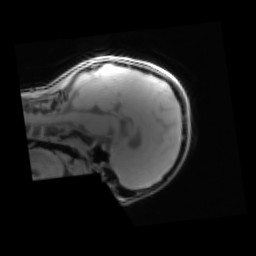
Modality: PDw
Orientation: sagittal
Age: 14
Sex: male
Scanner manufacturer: siemens
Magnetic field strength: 3 T
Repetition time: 0.25 s
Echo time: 0.00103 s